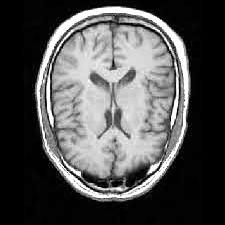
Label: notumor